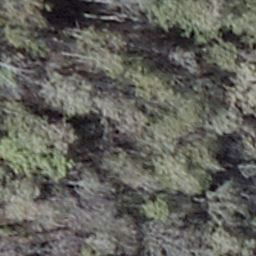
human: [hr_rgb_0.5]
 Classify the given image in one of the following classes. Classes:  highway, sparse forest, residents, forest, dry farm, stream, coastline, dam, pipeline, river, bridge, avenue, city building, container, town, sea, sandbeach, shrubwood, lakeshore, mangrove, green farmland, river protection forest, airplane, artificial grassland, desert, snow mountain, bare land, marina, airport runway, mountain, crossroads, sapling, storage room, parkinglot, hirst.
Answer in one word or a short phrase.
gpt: shrubwood